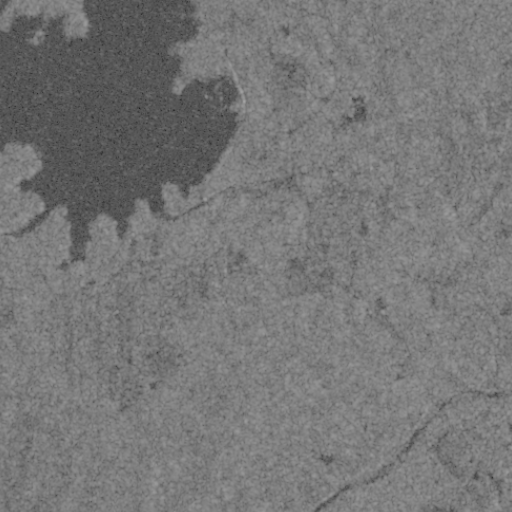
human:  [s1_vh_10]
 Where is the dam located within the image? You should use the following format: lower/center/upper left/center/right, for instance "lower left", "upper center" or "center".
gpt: The dam is located in the upper center of the image.
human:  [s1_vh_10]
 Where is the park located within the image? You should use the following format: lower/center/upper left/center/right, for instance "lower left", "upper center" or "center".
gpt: The park is located in the center of the image.
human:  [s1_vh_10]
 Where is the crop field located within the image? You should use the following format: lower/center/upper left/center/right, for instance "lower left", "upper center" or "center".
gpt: There is no crop field in the image.

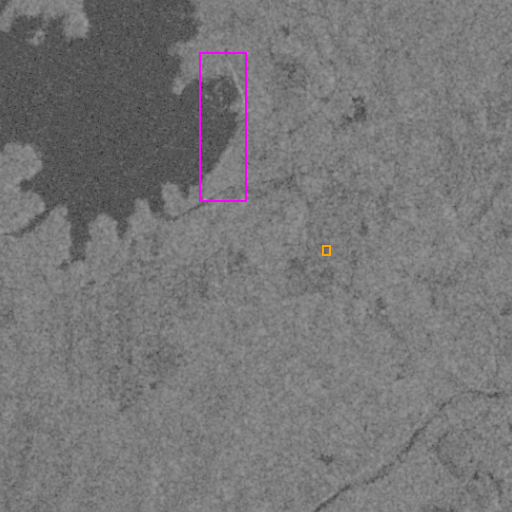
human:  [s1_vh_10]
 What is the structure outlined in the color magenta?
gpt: The structure outlined in magenta is a dam.
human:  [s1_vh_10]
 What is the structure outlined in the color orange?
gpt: The structure outlined in orange is a park.
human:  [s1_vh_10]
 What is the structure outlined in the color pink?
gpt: There is no pink outline.